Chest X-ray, AP view. Patient: 50 years old, sex M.
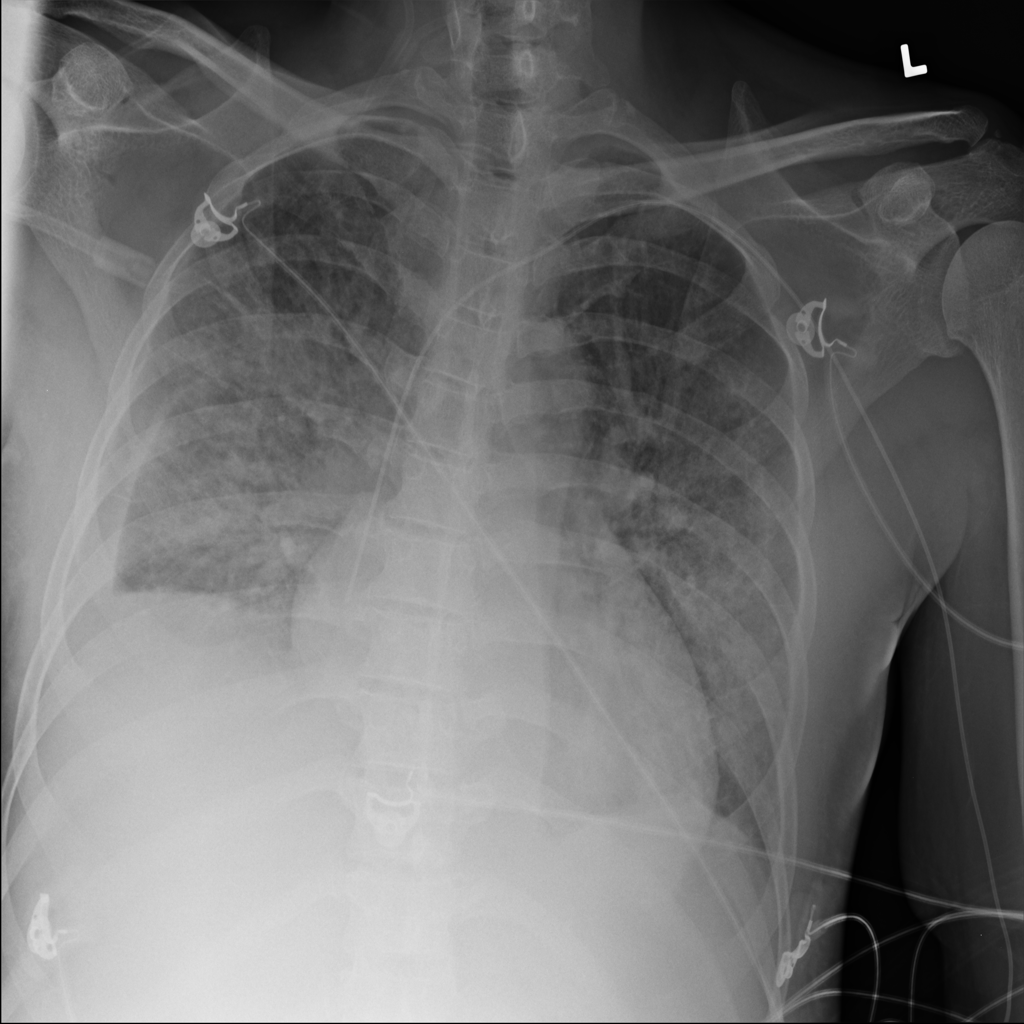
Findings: Edema, Infiltration